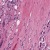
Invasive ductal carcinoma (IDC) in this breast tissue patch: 1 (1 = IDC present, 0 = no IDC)